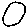
Label: circle